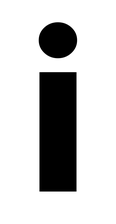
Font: Inter_ExtraBold